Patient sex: F
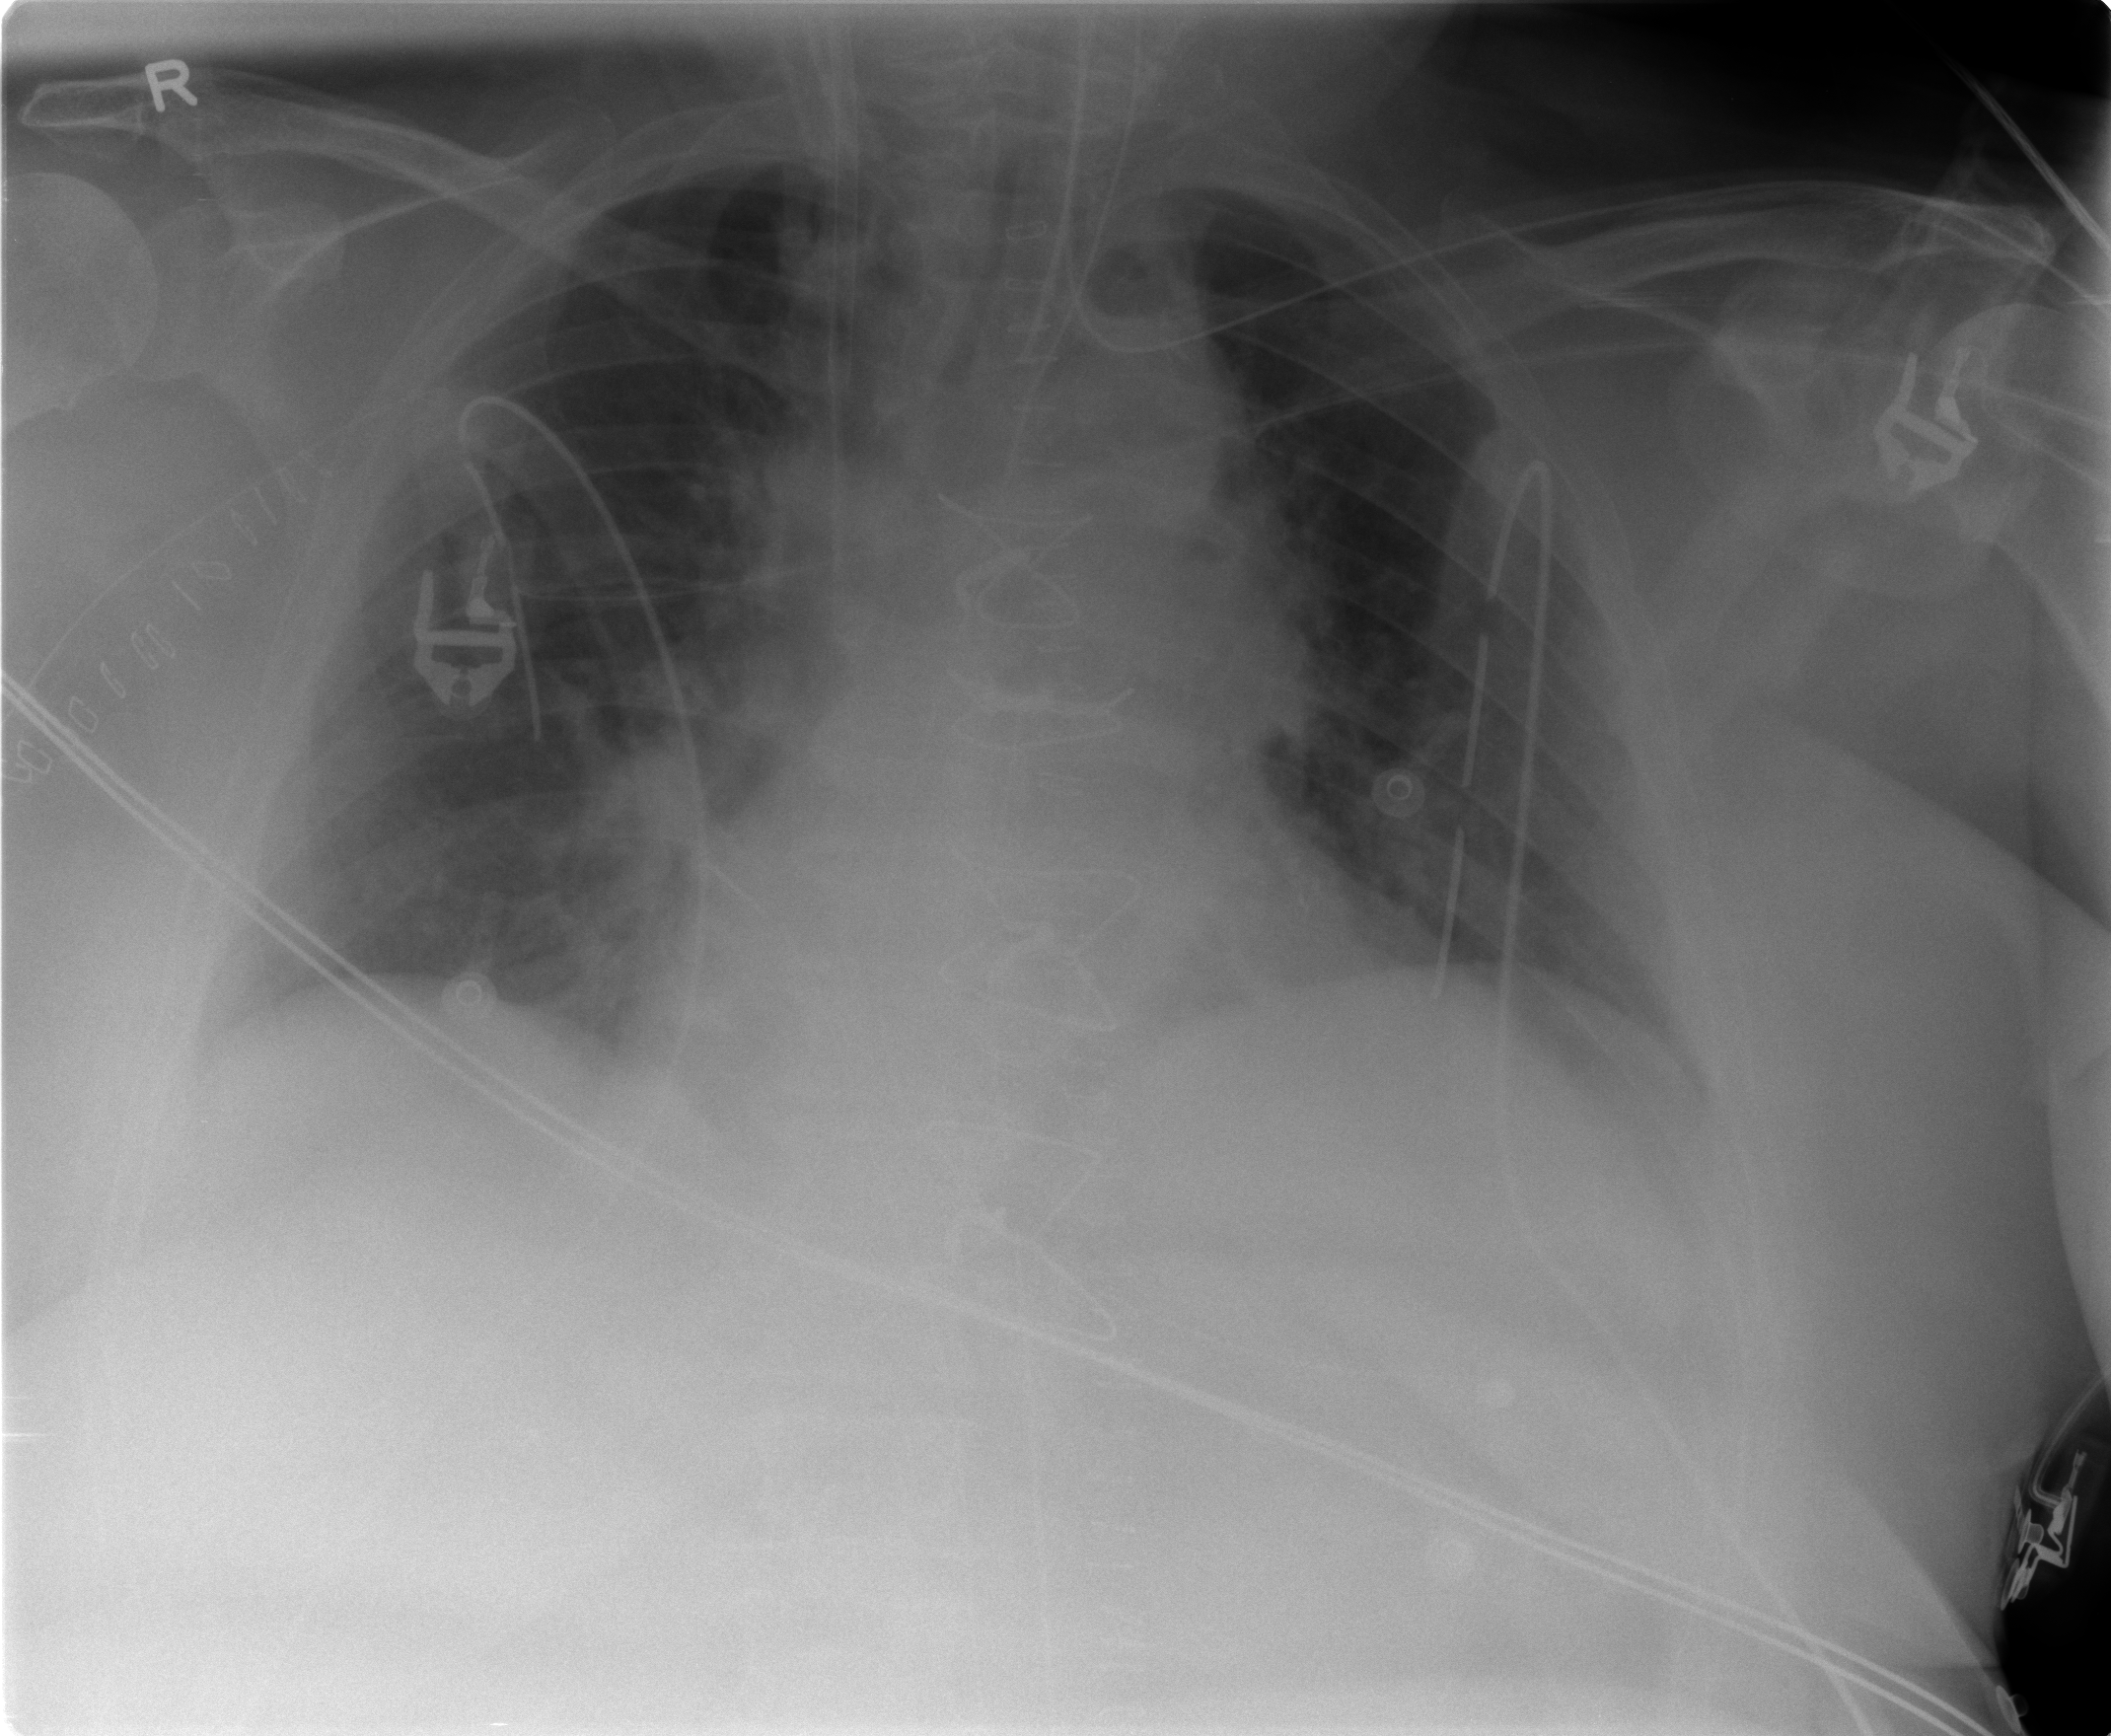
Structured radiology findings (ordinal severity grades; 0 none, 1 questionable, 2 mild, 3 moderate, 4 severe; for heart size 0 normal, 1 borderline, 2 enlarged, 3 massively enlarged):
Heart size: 2
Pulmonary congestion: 2
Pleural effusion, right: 1
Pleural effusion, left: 1
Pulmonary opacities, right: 0
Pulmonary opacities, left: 0
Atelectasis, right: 2
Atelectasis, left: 2